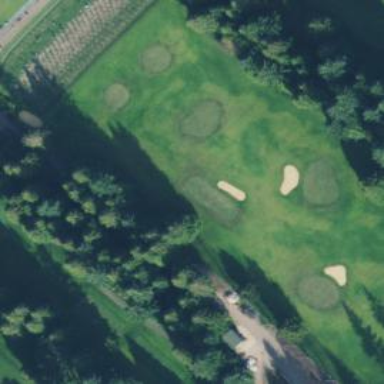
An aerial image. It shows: Grassy area designated as driving range for golf.